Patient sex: M
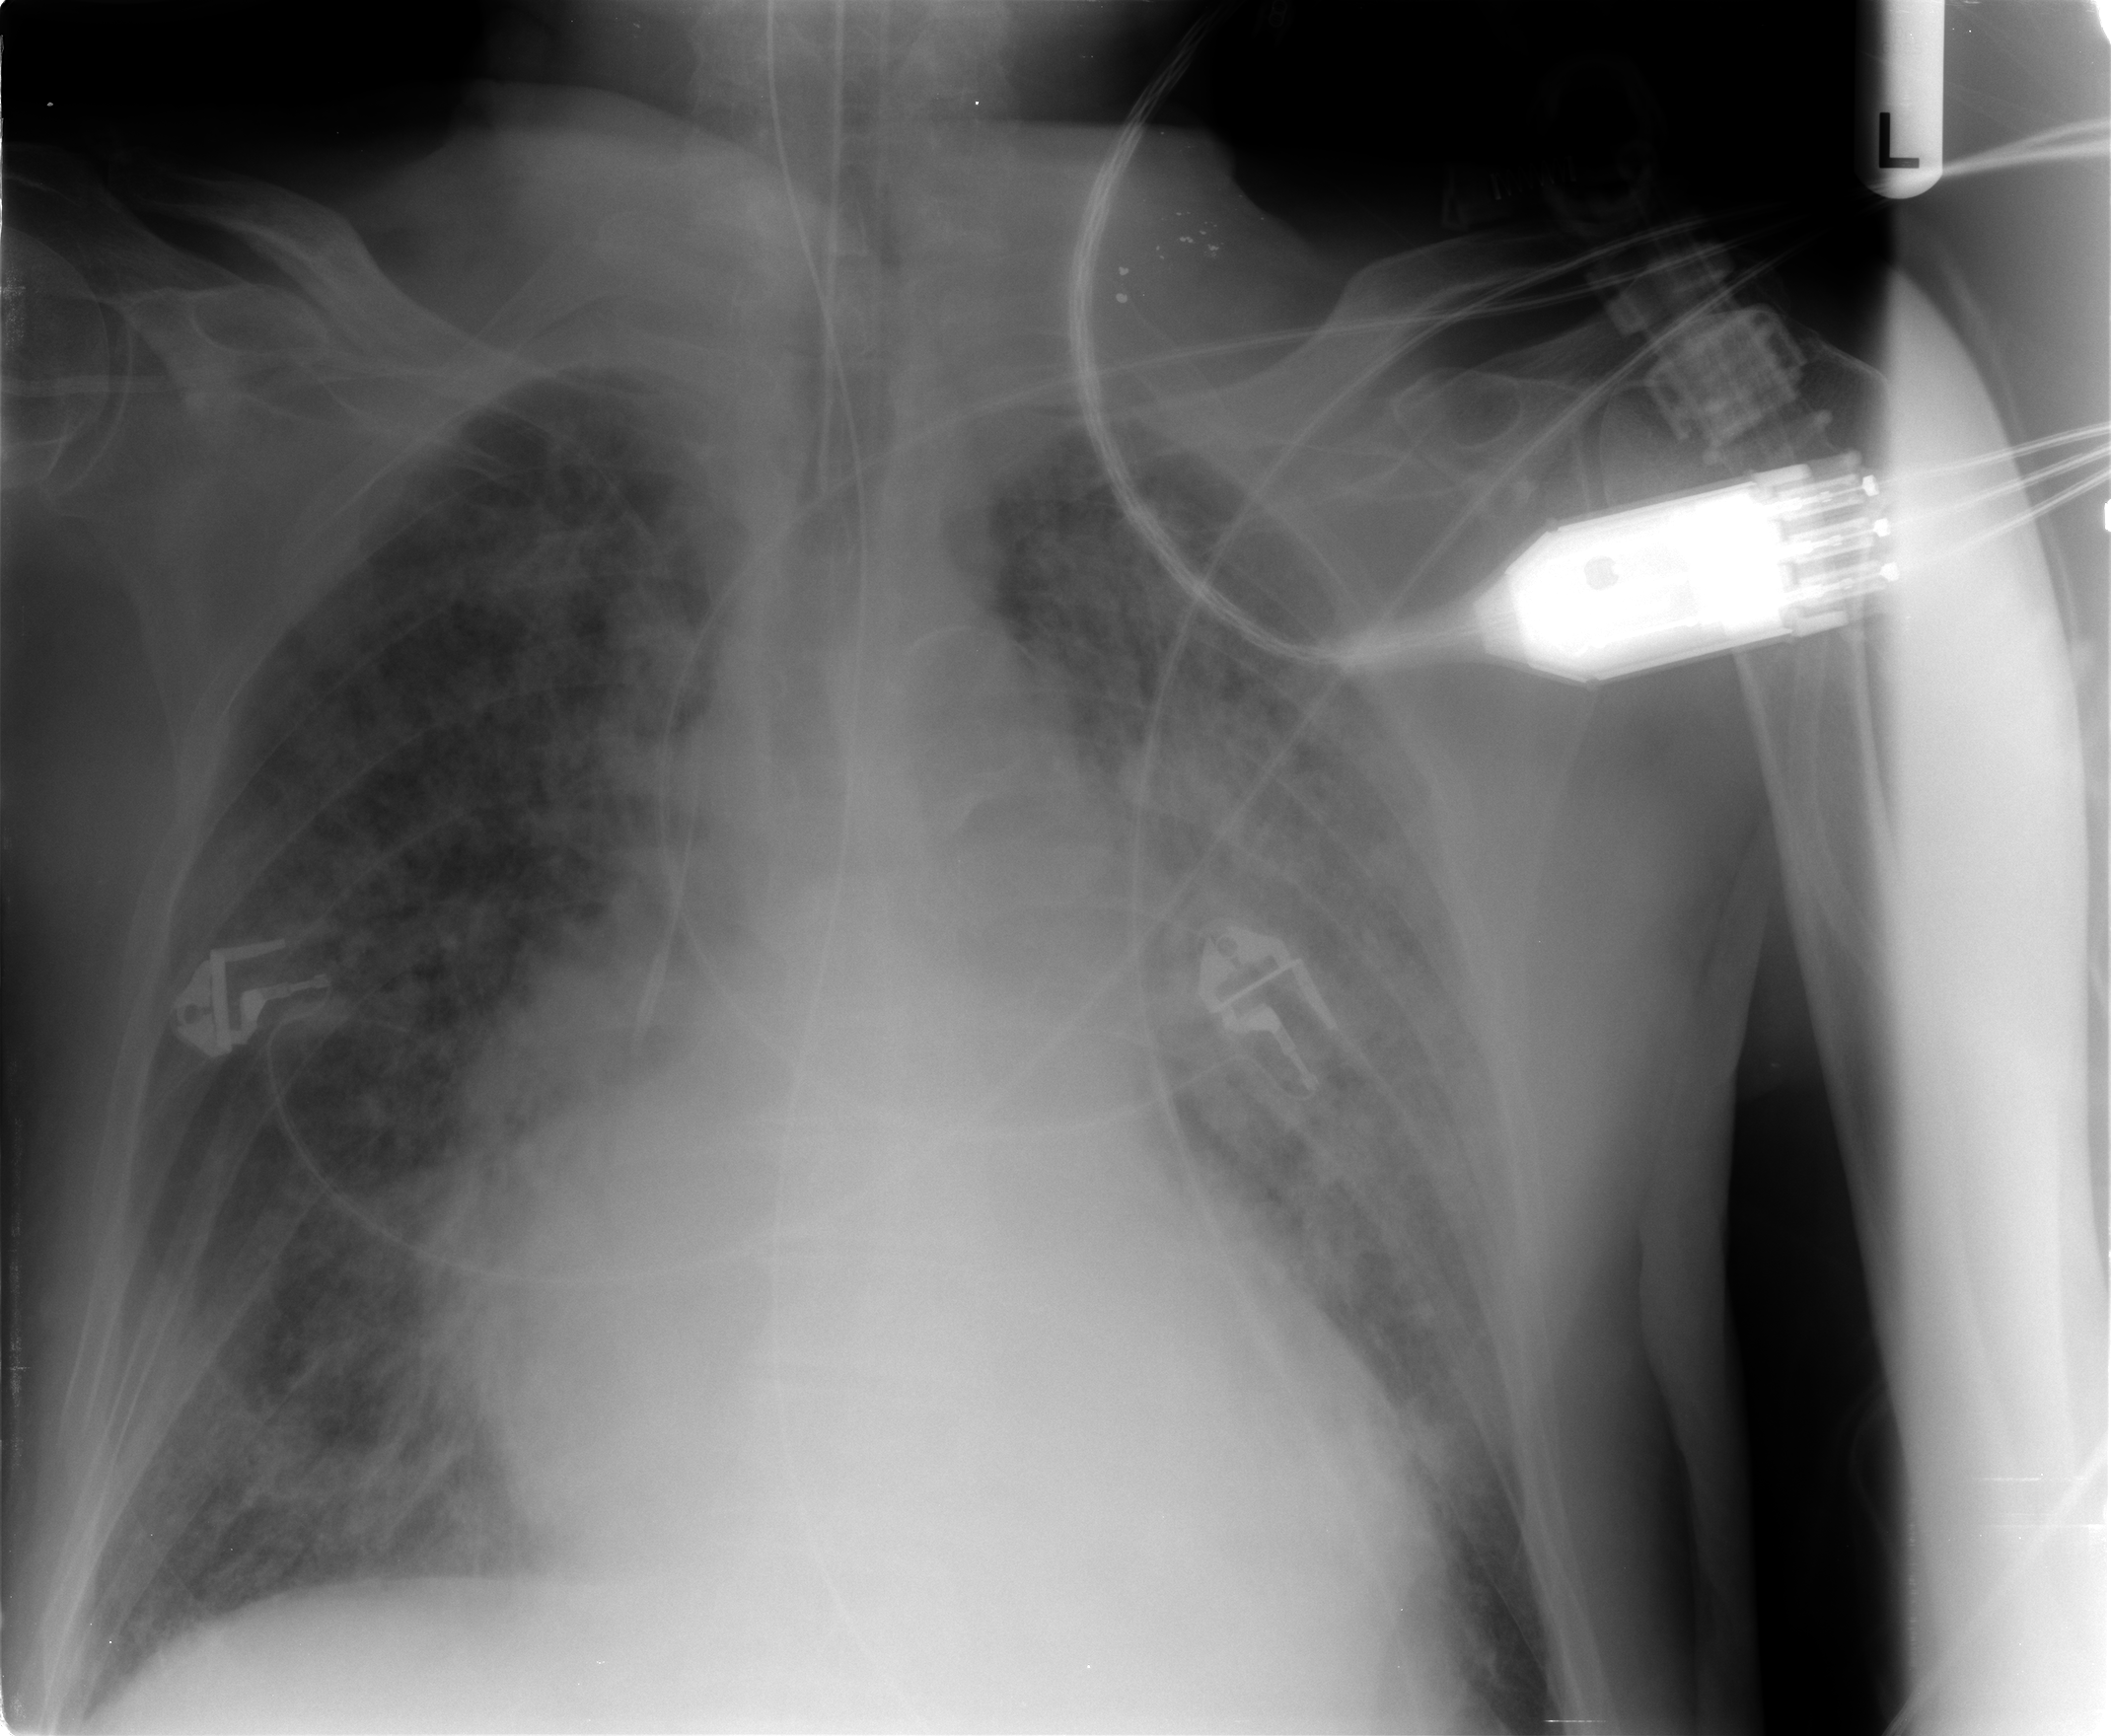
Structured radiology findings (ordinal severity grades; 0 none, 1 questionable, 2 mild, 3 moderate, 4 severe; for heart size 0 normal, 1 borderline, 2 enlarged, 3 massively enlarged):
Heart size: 2
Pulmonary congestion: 2
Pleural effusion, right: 0
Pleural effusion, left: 0
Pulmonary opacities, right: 3
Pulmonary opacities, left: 3
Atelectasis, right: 2
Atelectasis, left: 2